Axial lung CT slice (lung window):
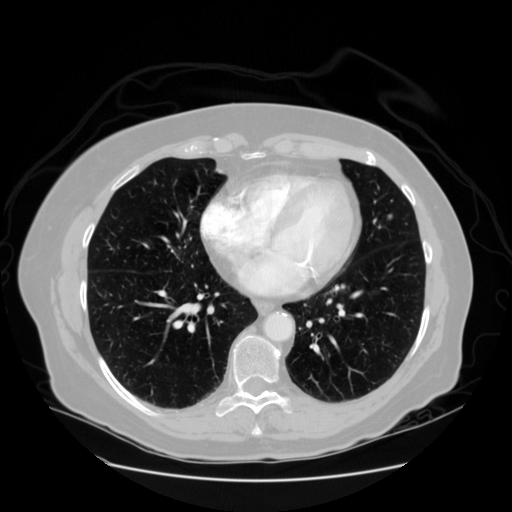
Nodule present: yes
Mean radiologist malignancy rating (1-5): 2.5